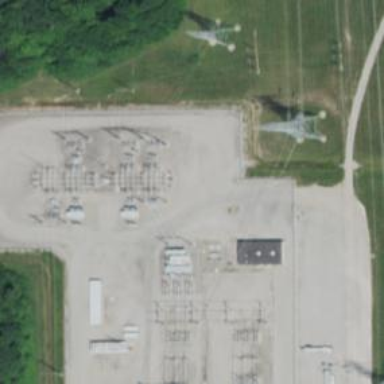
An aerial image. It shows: Switch for power supply.